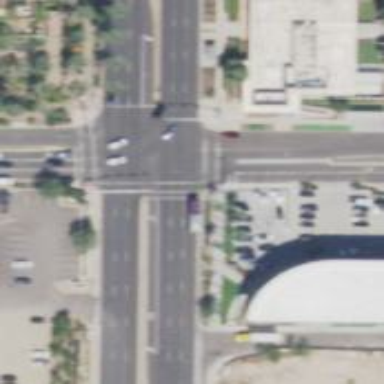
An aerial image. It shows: Solid stop line on the road marking.